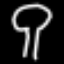
Label: mushroom